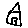
Label: house